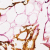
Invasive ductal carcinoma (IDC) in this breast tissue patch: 0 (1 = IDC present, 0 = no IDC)